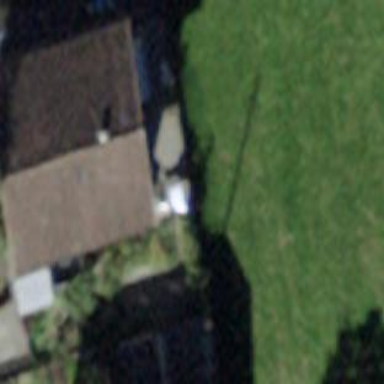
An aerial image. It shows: Simple and straightforward house.